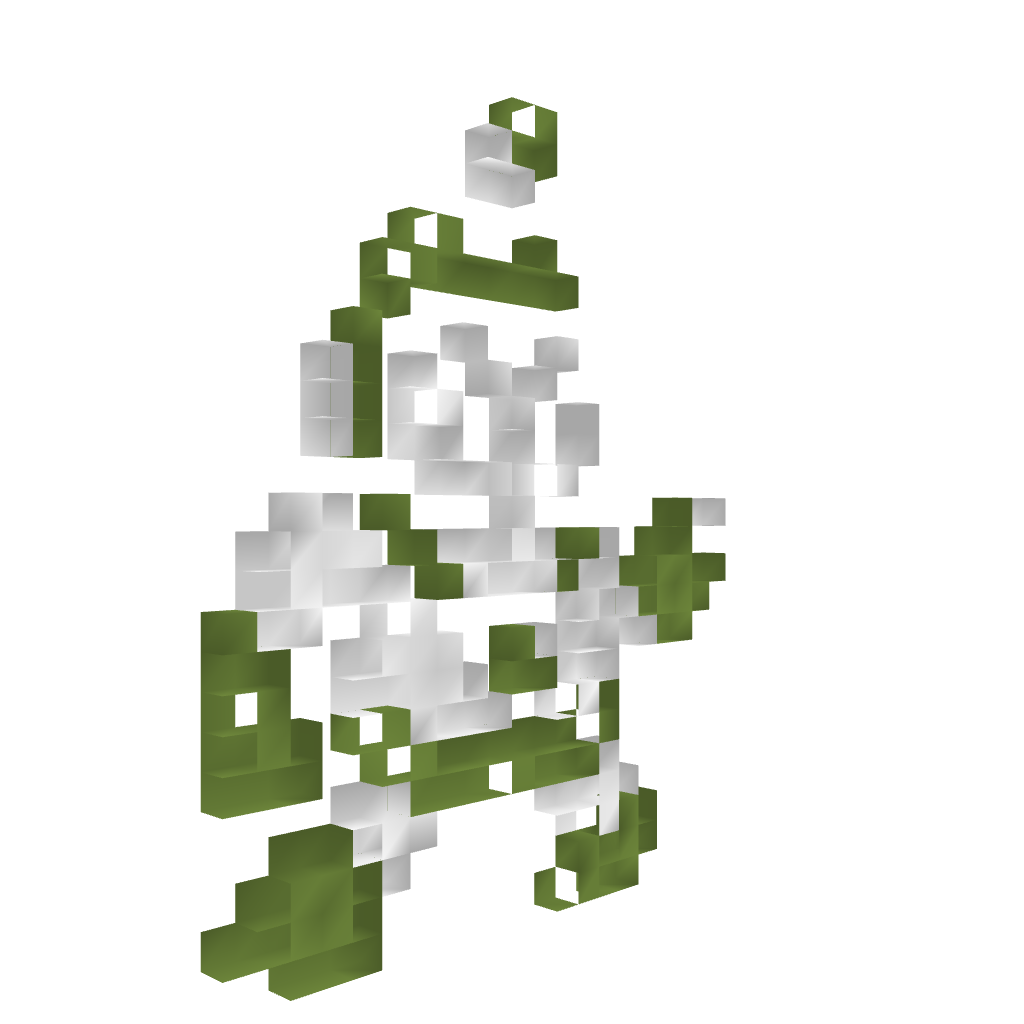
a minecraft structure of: Bubbleman (ErnieCIII) bad low quality